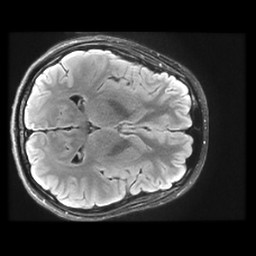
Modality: FLAIR
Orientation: axial
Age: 24
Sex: female
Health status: healthy
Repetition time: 12 s
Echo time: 0.09782 s